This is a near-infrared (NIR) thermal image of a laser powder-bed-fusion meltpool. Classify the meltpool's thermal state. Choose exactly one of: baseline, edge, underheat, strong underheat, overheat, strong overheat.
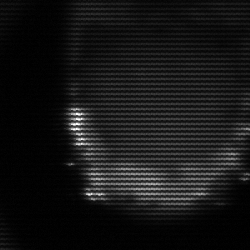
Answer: edge